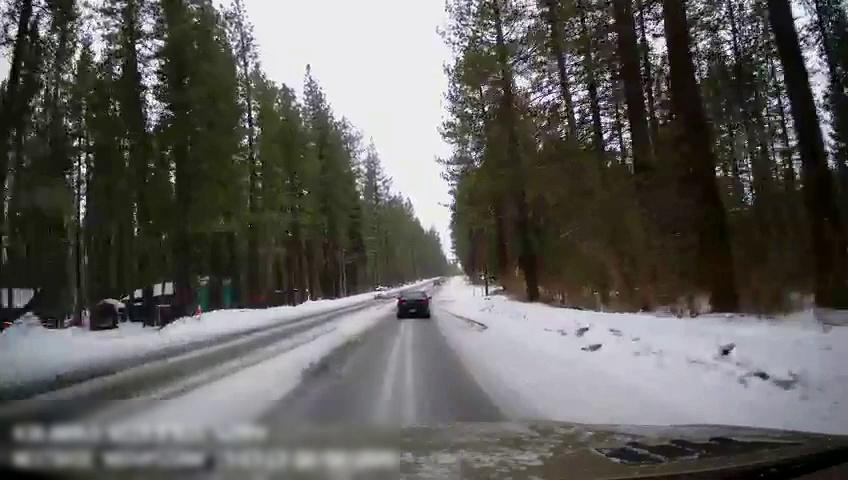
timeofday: Day
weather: Snowy
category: Drivable Space
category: Vehicles | Car
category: Vehicles | Car